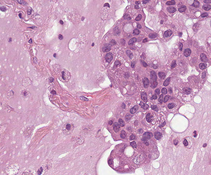
Tumor epithelial tissue: yes
Tumor-associated stroma tissue: yes
Normal tissue: no